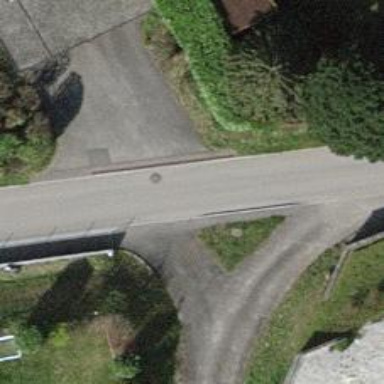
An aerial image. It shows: Asphalt footway with unmarked crossing.